Question: It's been days that I'm working on a project which I have to use convex hull in it, and specific method of graham scan. The problem has been solved till the place I want to sort the points.
So the story is that I have collected bunch of points which they are from the type Point and their coordinates are relatives. Mean they come from the mouse event x and y. So I have collected the mouse positions as x and y of the points. And I want to find the angle related to the pivot point. Does anyone have a piece of code to calculate that angle?
Many and many thanks, the image below is what I need:

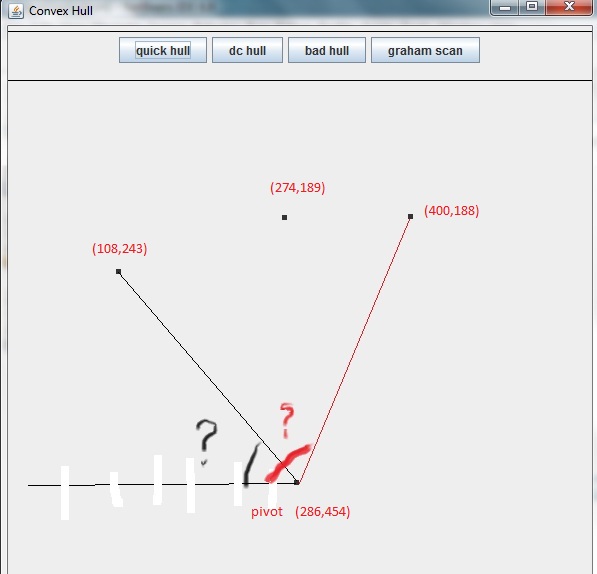
Answer: Use
'''
Math.atan2(dy, dx)
'''
where 'dy' and 'dx' represent the vertical and horizontal difference between the point and pivot point.
A few notes to keep in mind:
- The reference (0 radians) is by convention pointing to the right, not to the left as in your image. If you really want to measure it from the left, you'd have to do 'Math.PI - angle' to convert it.- The 'Math'-trigonometry functions work in radians. To convert the results to degrees, you can use 'Math.toDegrees'.- In the mathematical world, increasing y-values point upwards. In your image, their pointing downwards.